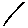
Label: line